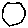
Label: hexagon